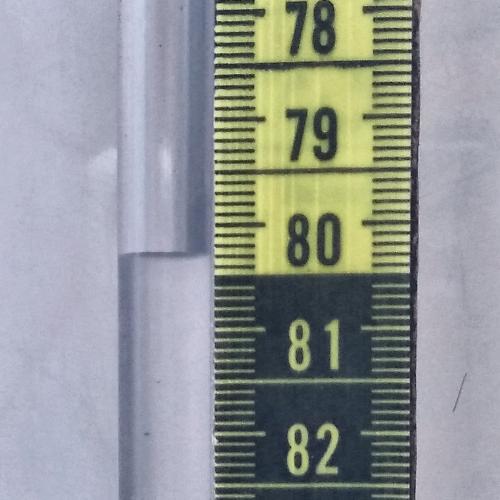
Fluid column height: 80.3 cm